Question: I am new to CloudKit.
I would like to know how I can retrieve from the database only one image. I created a new record type and added a Asset type in it with the name EventsImage. Now I want to retrieve this image and place it in an ImageView I have on my View controller. This is an image of what the View looks like (it is not a tableViewController).

(There is an ImageView in the middle)
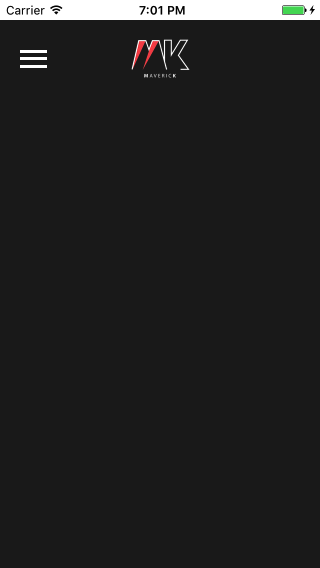
Answer: Here is a snippet in which I recover an image from my database. I fetch CKRecord using the record ID.
'''
self.publicDatabase.fetch(withRecordID: recordID, completionHandler: { (record: CKRecord?, error: Error?) -> (Void) in
guard let record = record else
{
if let error = error
{
DispatchQueue.main.async
{
completionHandler(SeeYuuResult.error(message: error.localizedDescription))
}
}
return
}
// Here is where the image is recovered
if let asset = record["avatar"] as? CKAsset, let data = try? Data(contentsOf: asset.fileURL)
{
DispatchQueue.main.async
{
avatar_image = UIImage(data: data)
}
}
})
'''